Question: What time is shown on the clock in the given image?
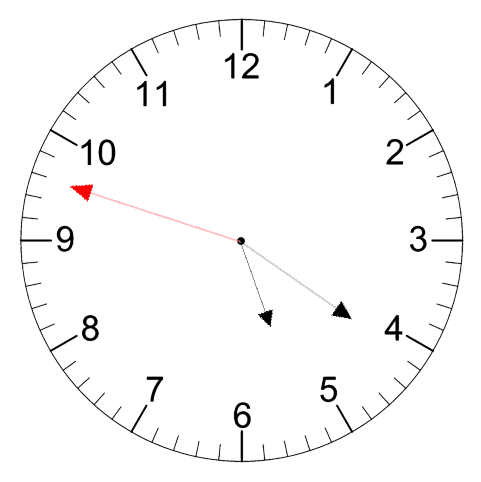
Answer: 05:20:48